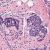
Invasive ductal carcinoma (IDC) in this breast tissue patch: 1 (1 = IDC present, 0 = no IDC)